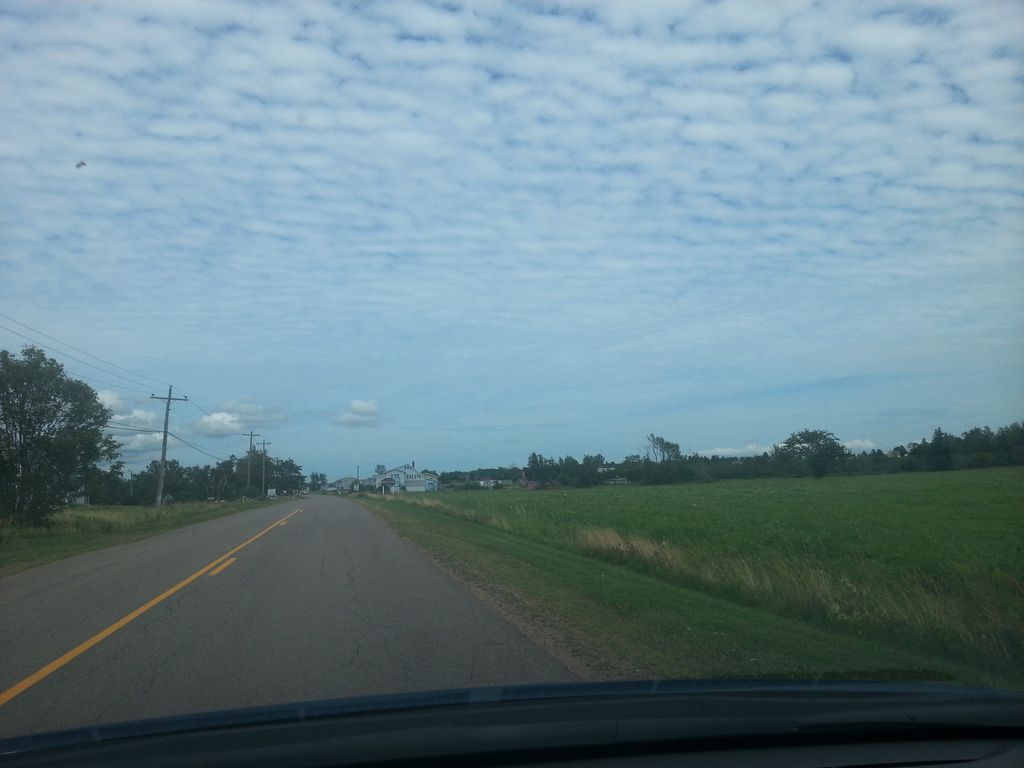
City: charlottetown